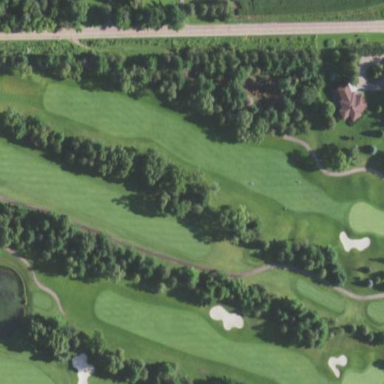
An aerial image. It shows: Golf fairway in the image.